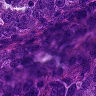
Metastatic tissue present: yes